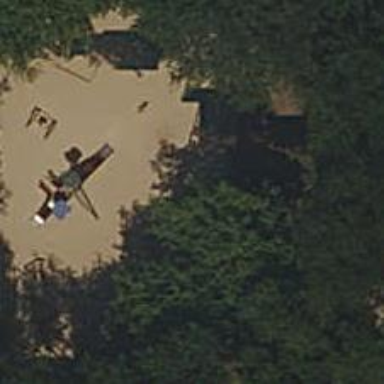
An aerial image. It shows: Playground area for leisure land.